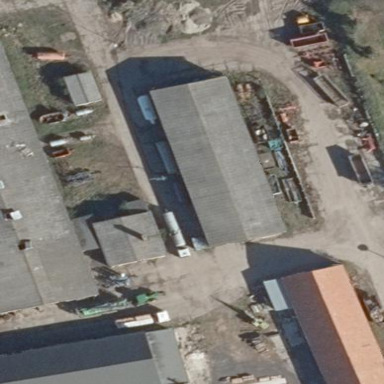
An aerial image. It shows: Farmyard area.